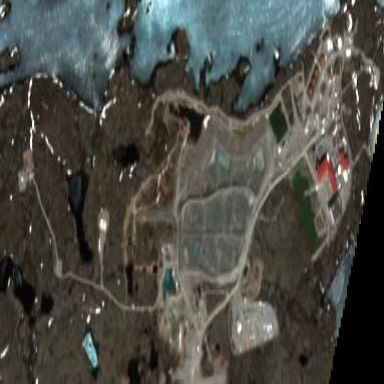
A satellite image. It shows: Industrial area used for mining.